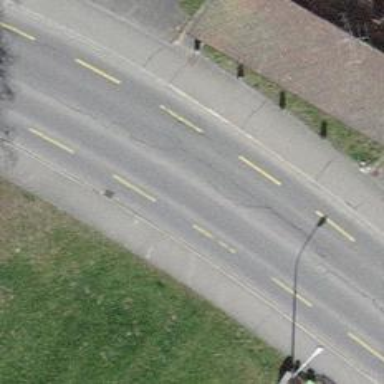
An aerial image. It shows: Tertiary road with shared lane for cyclists.